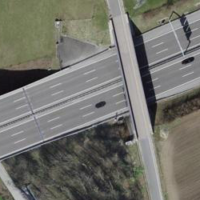
EUNIS habitat code: 57
Species observed at this site:
Corvus corone